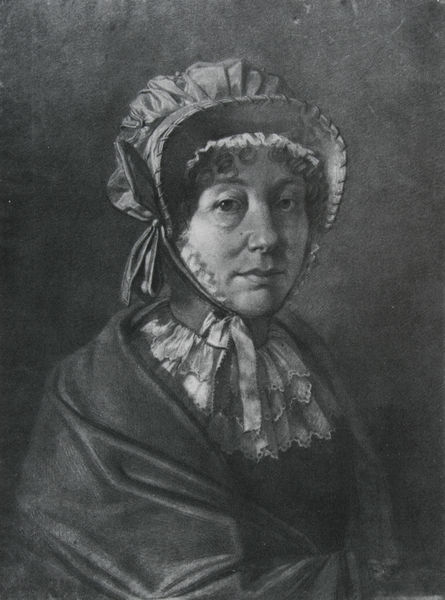
Titel: Bildnis Barbara Gärtner
Künstler: Lorenzo Quaglio
Standort: München
Institution: Städtische Galerie im Lenbachhaus
Schlagwörter: dunkel, gemälde, kopf, schatten, umhang, weiß, sitzen, frau, grau, haar, hut, kleid, licht, mund, nase, schwarz, stirn, zeichnung, blick, dame, tuch, haube, malerei, schleife, alt, mütze, alte, augen, band, bluse, falten, gesicht, kleidung, knoten, kragen, mensch, spitze, trauer, bild, bildnis, hals, portrait, porträt, auge, gewand, haare, mantel, stoff, augenbrauen, kinn, lippen, locken, traurig, lächeln, magd, wangen, grafik, schattierung, hat, dress, lady, ernst, aufrecht, überwurf, rüsche, rüschen, wange, dreiviertelprofil, tränensäcke, foto, fotografie, kohle, druck, schwarzweiss, augenringe, kopie, tracht, seitenprofil, schultertuch, binde, alte frau, hofdame, jabot, wendung, grauer hintergrund, faltern, wang, schwarz-weiß-bild, broidery